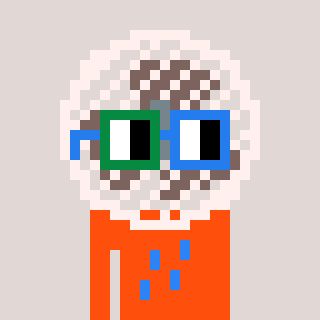
a pixel art character with square green and blue glasses, a fan-shaped head and a orange-colored body on a warm background